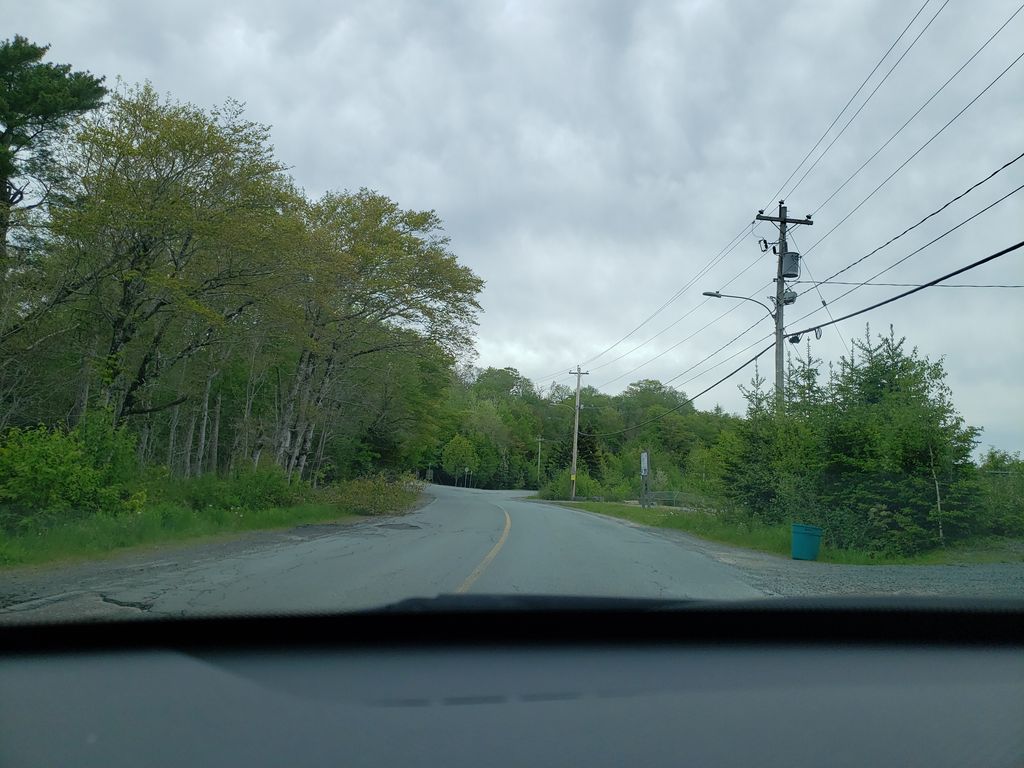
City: halifax